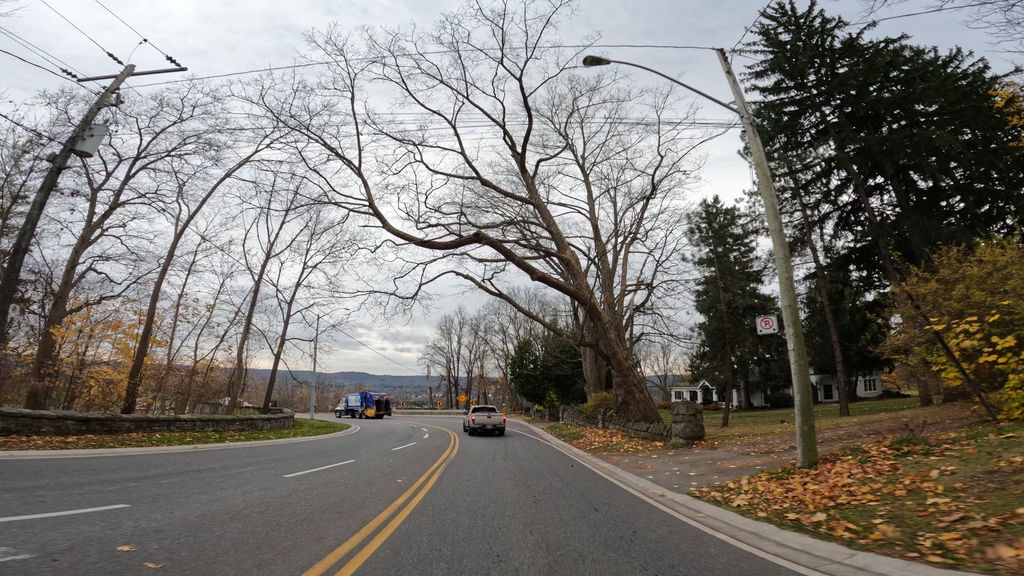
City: hamilton